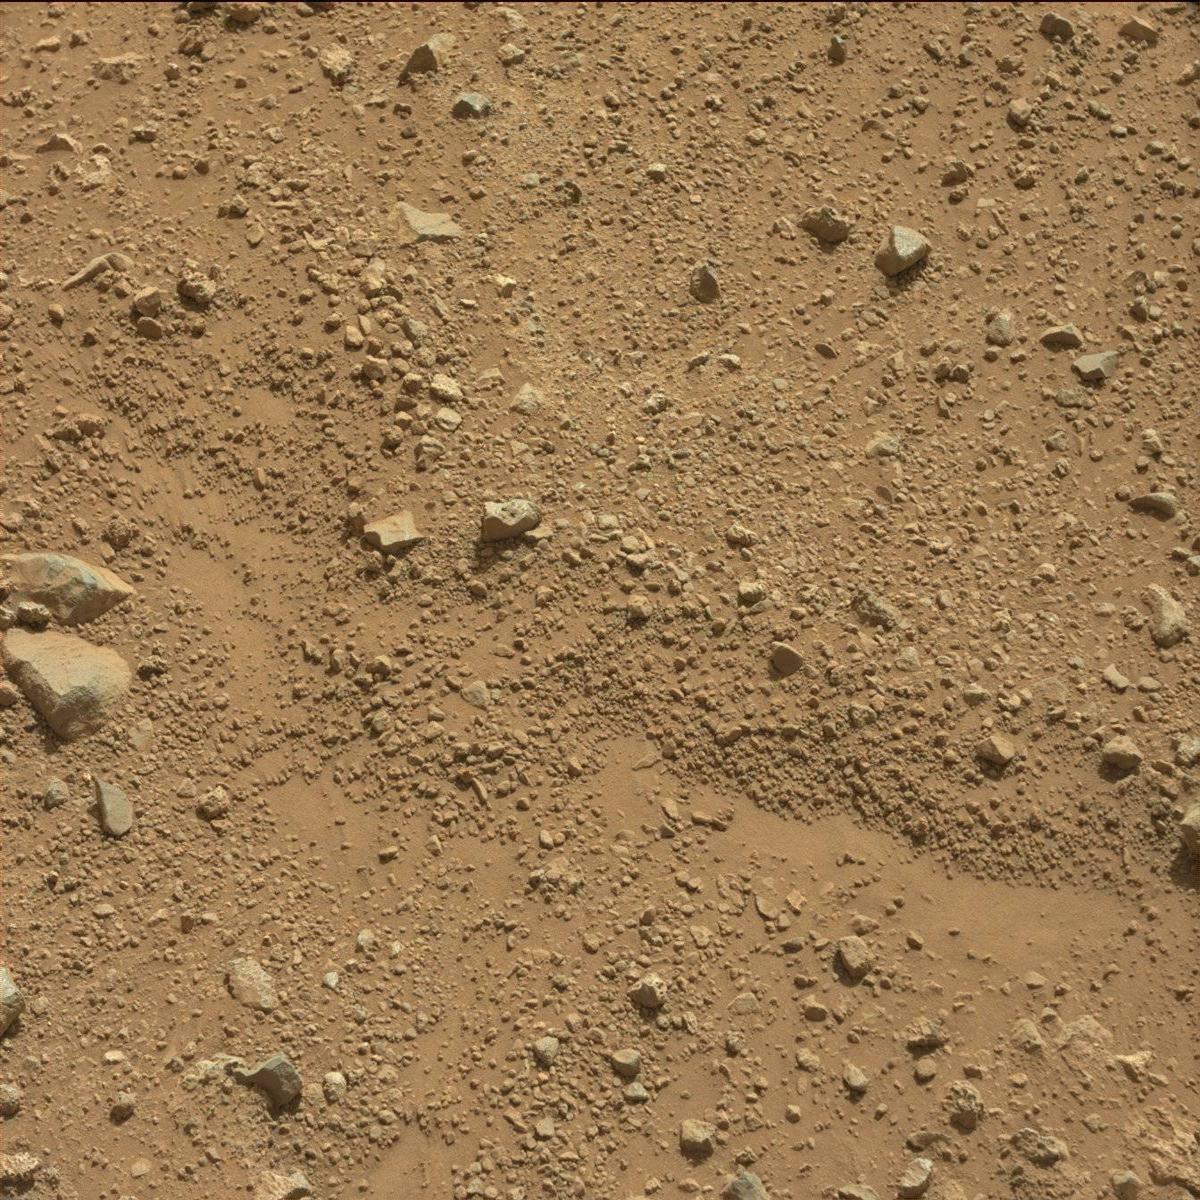
Terrain classes present: Bedrock, Rock, Sand / Soil